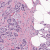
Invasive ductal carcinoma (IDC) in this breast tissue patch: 1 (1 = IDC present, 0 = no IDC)